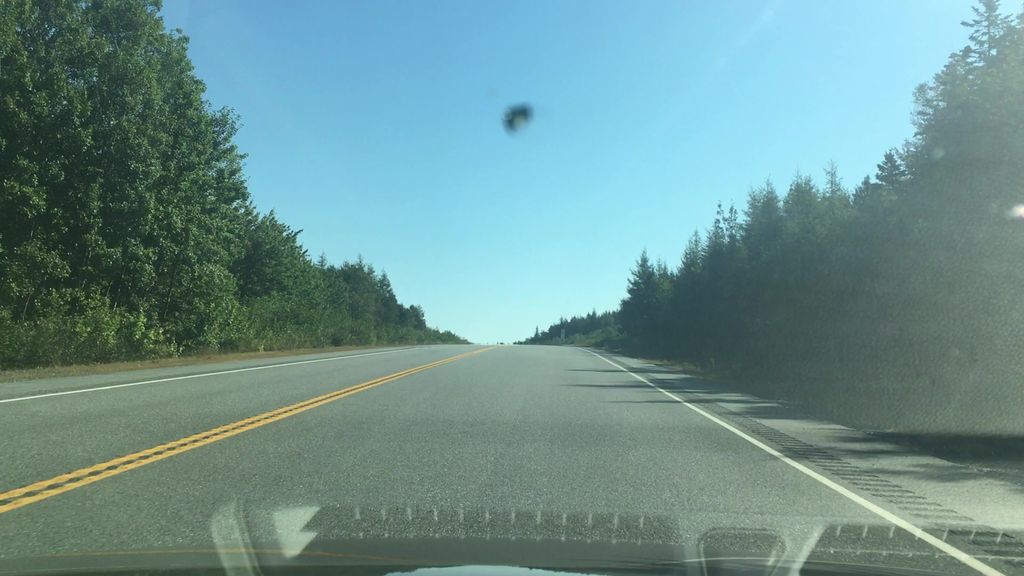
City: halifax